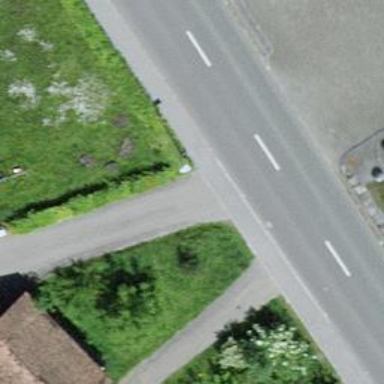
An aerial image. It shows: Unmarked road crossing.